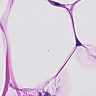
Metastatic tissue present: no